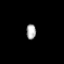
Tissue: prostate
Cell type: T cells
Senescence score: 0.357
Nuclear area (px): 143
Mean DAPI intensity: 169.084